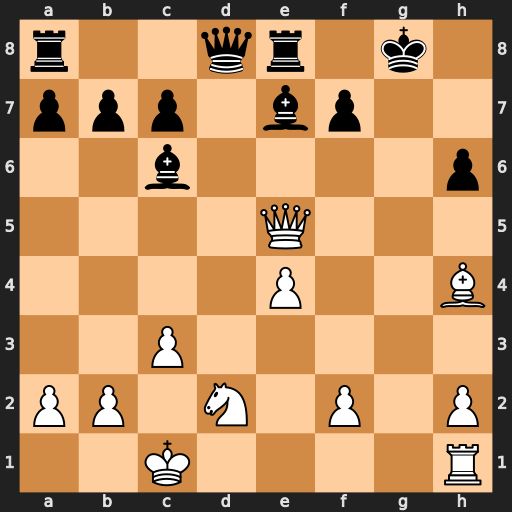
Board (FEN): r2qr1k1/ppp1bp2/2b4p/4Q3/4P2B/2P5/PP1N1P1P/2K4R
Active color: w
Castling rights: -
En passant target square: -
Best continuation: Bxe7 Qxe7 Rg1+ Qg5 Rxg5+